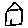
Label: house